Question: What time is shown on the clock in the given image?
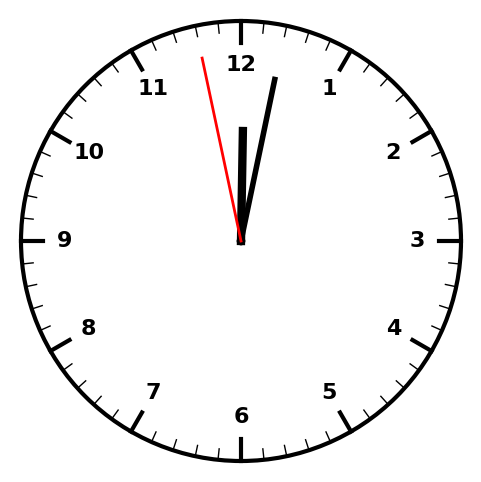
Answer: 12:01:58